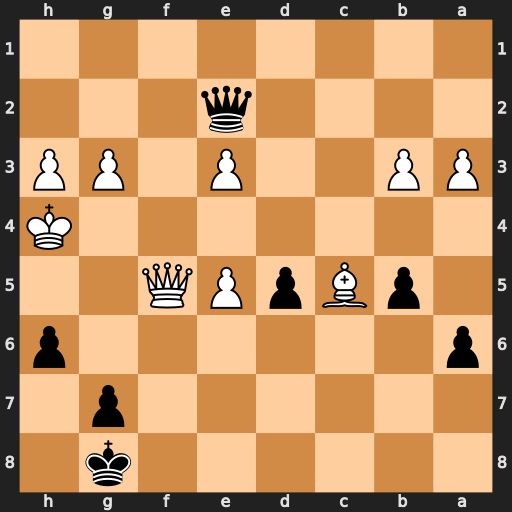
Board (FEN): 6k1/6p1/p6p/1pBpPQ2/7K/PP2P1PP/4q3/8
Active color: b
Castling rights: -
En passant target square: -
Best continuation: g5+ Qxg5+ hxg5+